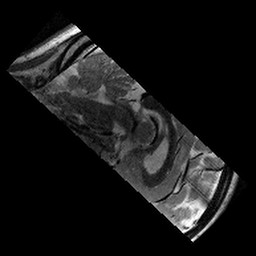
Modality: T2w
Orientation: sagittal
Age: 10
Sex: female
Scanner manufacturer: siemens
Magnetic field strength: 3 T
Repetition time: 9.23 s
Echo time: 0.067 s